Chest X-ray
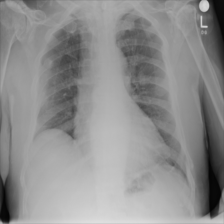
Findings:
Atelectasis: negative
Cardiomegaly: negative
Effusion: negative
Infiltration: negative
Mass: negative
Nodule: negative
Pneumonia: negative
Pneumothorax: negative
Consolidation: negative
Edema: negative
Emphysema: negative
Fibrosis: negative
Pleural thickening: negative
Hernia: negative